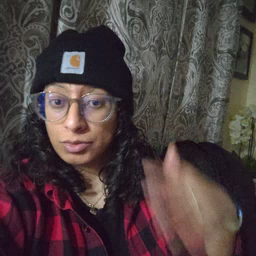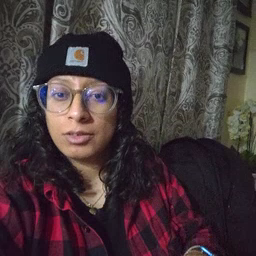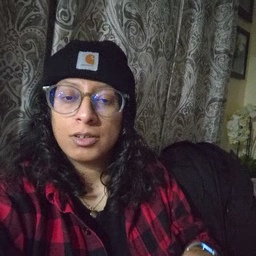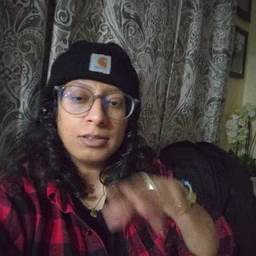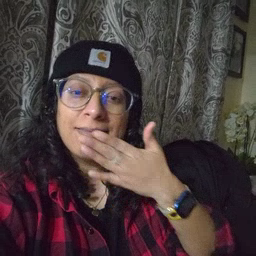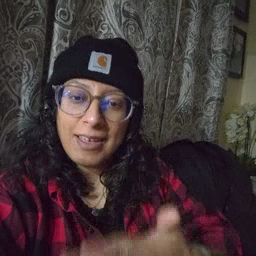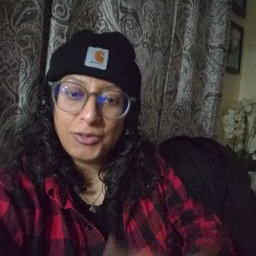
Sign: thankyou